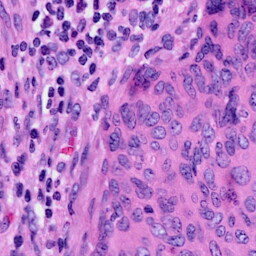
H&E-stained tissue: Cervix